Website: lowes
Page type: customer-info-address
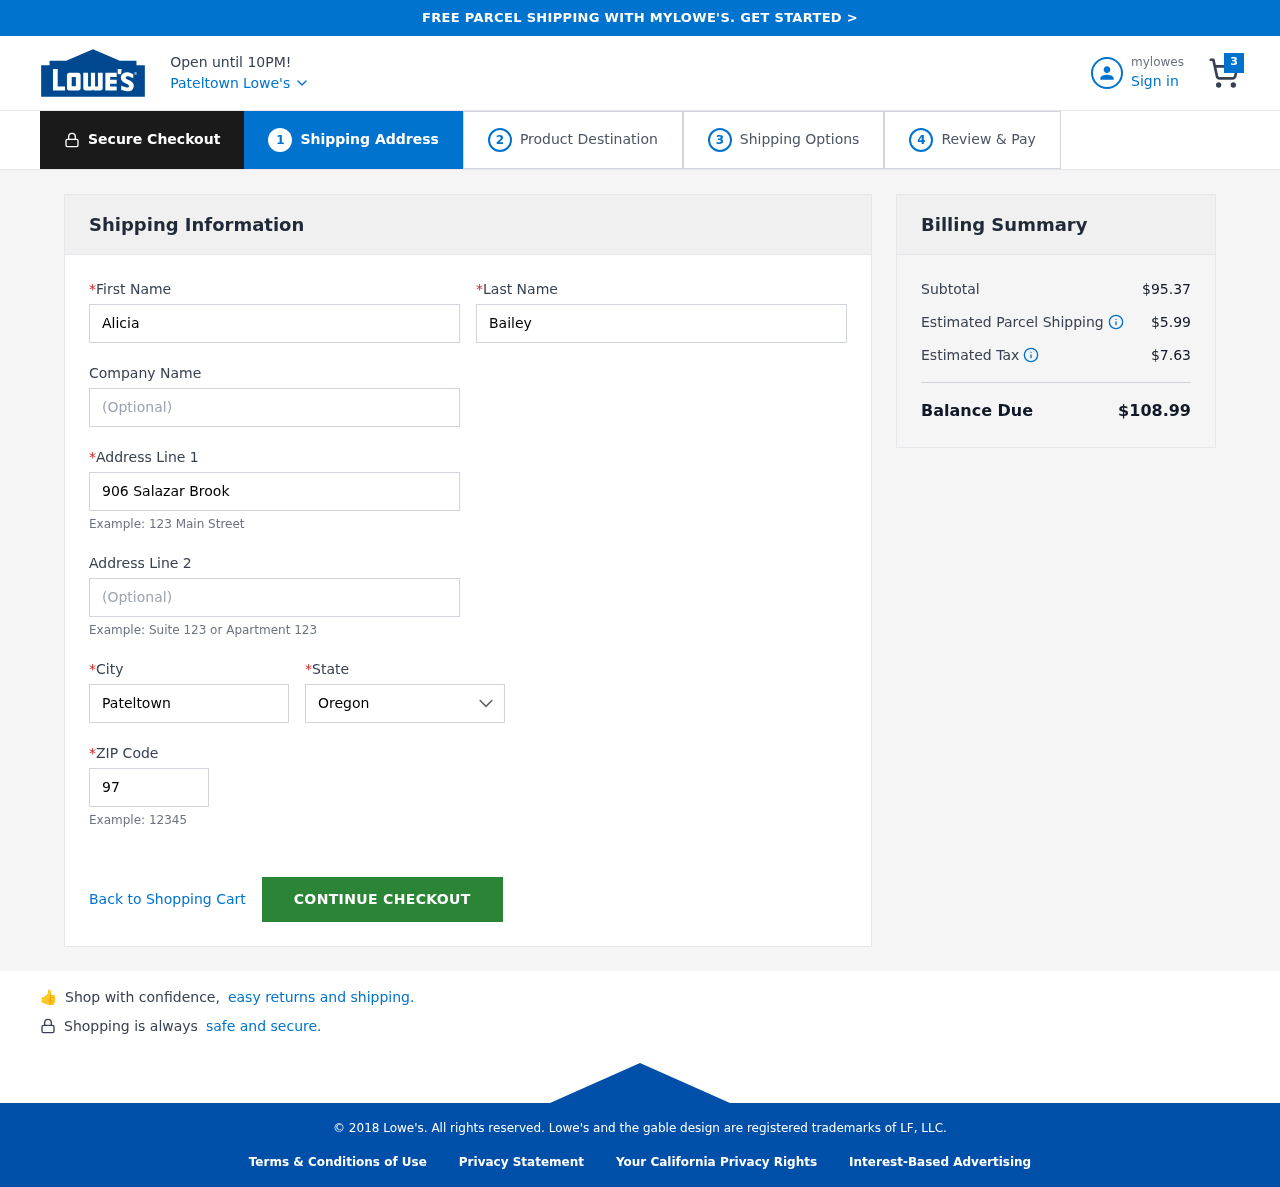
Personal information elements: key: PII_CITY
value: Pateltown
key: PII_FIRSTNAME
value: Alicia
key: PII_LASTNAME
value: Bailey
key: PII_POSTCODE
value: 97181
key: PII_STATE
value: Oregon
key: PII_STREET
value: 906 Salazar Brook
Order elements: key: ORDER_NUM_ITEMS
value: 3
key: ORDER_SUBTOTAL
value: $95.37
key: ORDER_SHIPPING_COST
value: $5.99
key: ORDER_TAX
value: $7.63
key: ORDER_TOTAL
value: $108.99